Question: I'm using Emacs 24.3 under Ubuntu 14.04.1. I'd like to use it both via the GTK interface and the Gnome terminal with 'emacs -nw'. Unfortunately, the colours for any theme that I use appear slightly different in the terminal.
I've set things up so that under Gnome terminal, 'TERM=xterm-256color'. However, I have also customised my terminal colors -- "black" is actually '#151515', "red" is '#DA4939', etc. Emacs seems to get to displaying the correct colours for each theme, but is never quite correct. The themes I'm using are the 'deftheme'-style of theme.
I don't understand why customising terminal colours should affect this -- with 'TERM=xterm-256color', Emacs should have access to a greater palette than just the usual 16 colours. In the output of 'list-colors-display', 'black' is listed as '#000000' but displayed as '#151515'; there is, however, a 'color-16' that is also listed as '#000000' and displayed properly. So Emacs is indeed capable of displaying '#000000'.

On the left is Emacs GTK, which displays the theme colours correctly. On the right is 'emacs -nw' run in Gnome terminal, where all the colours are slightly different from what the theme specifies. The theme I've used for this picture is just an example; this happens with any theme. My full <URL>.
How can I get Emacs to display the correct theme colours in Gnome terminal without removing my customisation of the terminal palette?
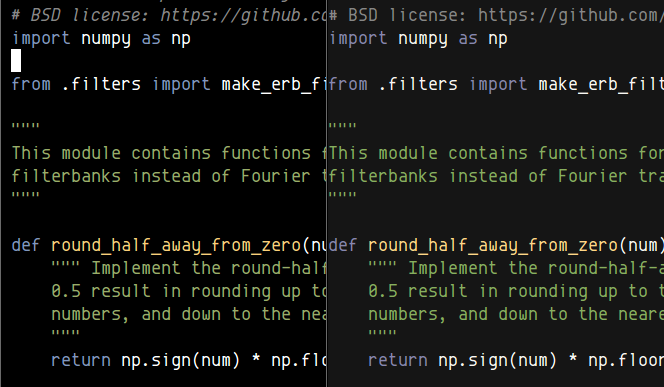
Answer: A couple issues:
1) I believe that when you customize the "terminal colours", they overlap the first 16 color entries of the 256-colour palette. So if emacs is telling the terminal to use colors 0-15, they will come out as whatever you have set that colour to actually be in your terminal preferences. It doesn't appear to be affecting you specifically, but it is good to be aware of.
2) For the remaining 256 colors, I believe there are only 256 (maybe 241 if your terminal re-colored the first 16) colors that you <URL>.
Unless you choose your GTK theme colors to match exact <URL>, having them be identical is not going to be possible. It looks like your emacs did a pretty good job of selecting the closest available colors of the 256 on its own.
If you want to see what I'm talking about in action, try downloading and running a script such as this <URL> and running it in your terminal. I would wager that as you change your terminal colours, you'll see the entries '000' through '015' change correspondingly, while the remaining colors are always the same.